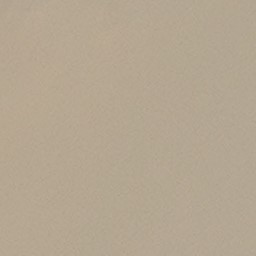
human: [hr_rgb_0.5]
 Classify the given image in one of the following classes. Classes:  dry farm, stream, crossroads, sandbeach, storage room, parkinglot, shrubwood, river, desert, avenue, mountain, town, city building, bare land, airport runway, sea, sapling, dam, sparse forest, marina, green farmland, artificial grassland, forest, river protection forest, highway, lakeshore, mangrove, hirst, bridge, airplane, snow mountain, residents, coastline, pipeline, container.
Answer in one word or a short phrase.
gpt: desert